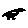
Label: bird